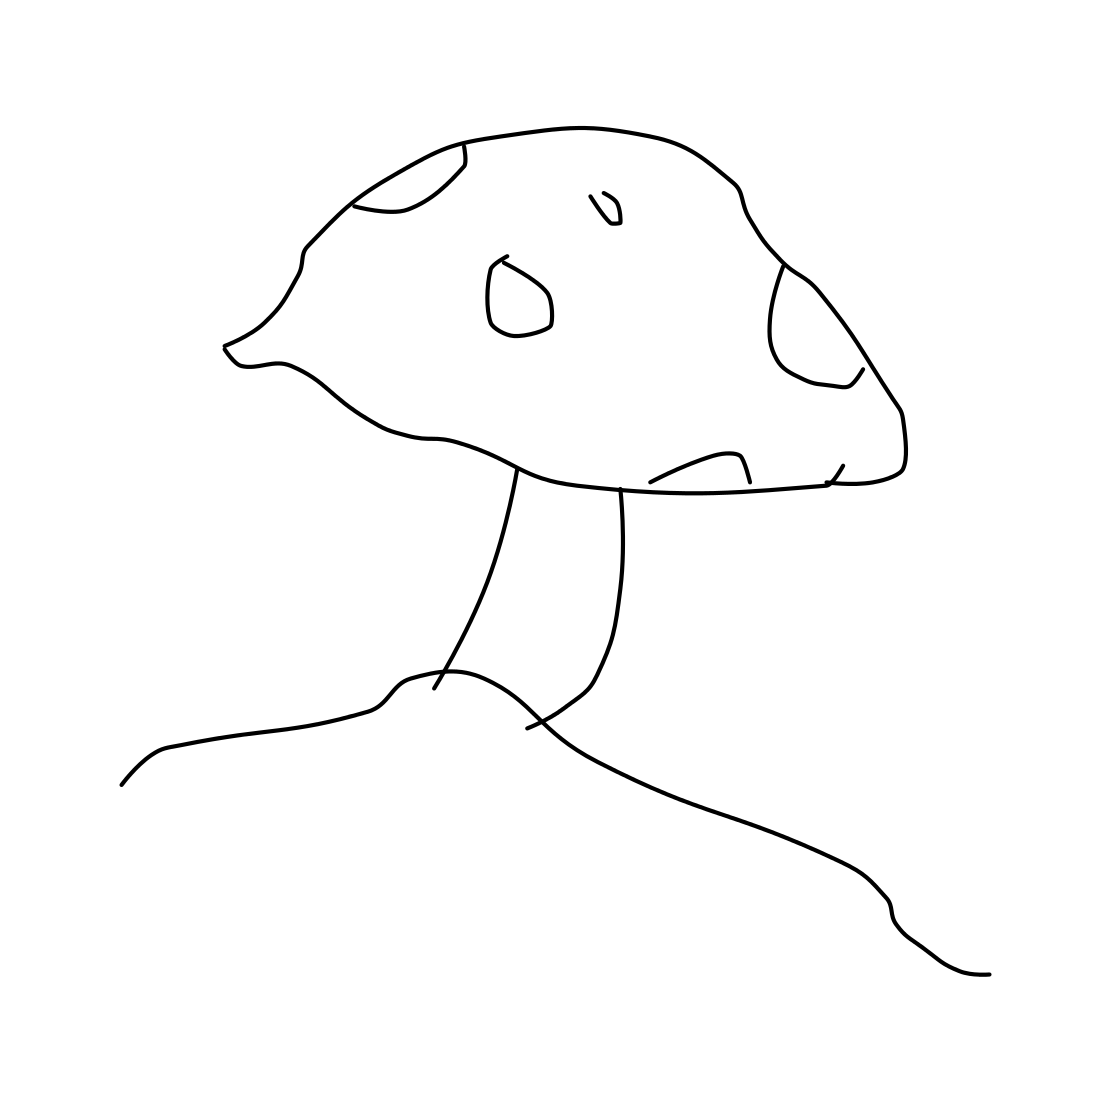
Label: mushroom